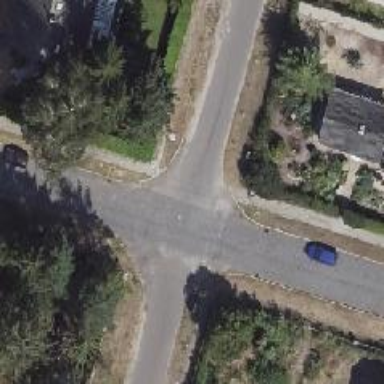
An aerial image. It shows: Unmarked road crossing.